Interaction volume radius: 10 \u00c5
Interaction volume height: 15 \u00c5
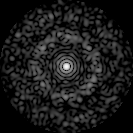
Disorder parameter: 0.8462